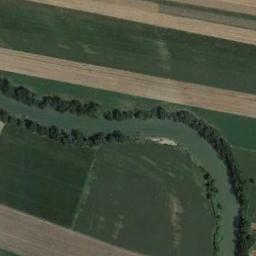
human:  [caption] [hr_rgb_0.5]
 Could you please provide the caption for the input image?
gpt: The dark green river goes through the flat ground covered with vegetation and the river is flanked by lots of trees .

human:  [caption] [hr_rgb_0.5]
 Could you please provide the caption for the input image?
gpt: A curved, Approximately right-angled, Light green river with green and tan mixed fields on both banks and forests .

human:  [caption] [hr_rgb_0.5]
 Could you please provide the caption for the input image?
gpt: The river is surrounded by trees .

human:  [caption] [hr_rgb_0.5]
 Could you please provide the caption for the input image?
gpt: The river goes through bare and green farmland .

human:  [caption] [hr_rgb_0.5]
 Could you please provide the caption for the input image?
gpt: There are some green trees and farmlands near the river .